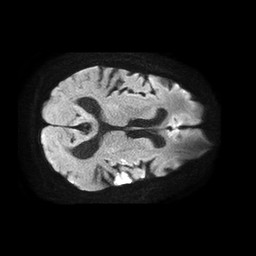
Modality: TRACE
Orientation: axial
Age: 74
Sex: female
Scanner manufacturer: philips
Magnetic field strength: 1.5 T
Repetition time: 4.6 s
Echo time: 0.08941 s